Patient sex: M
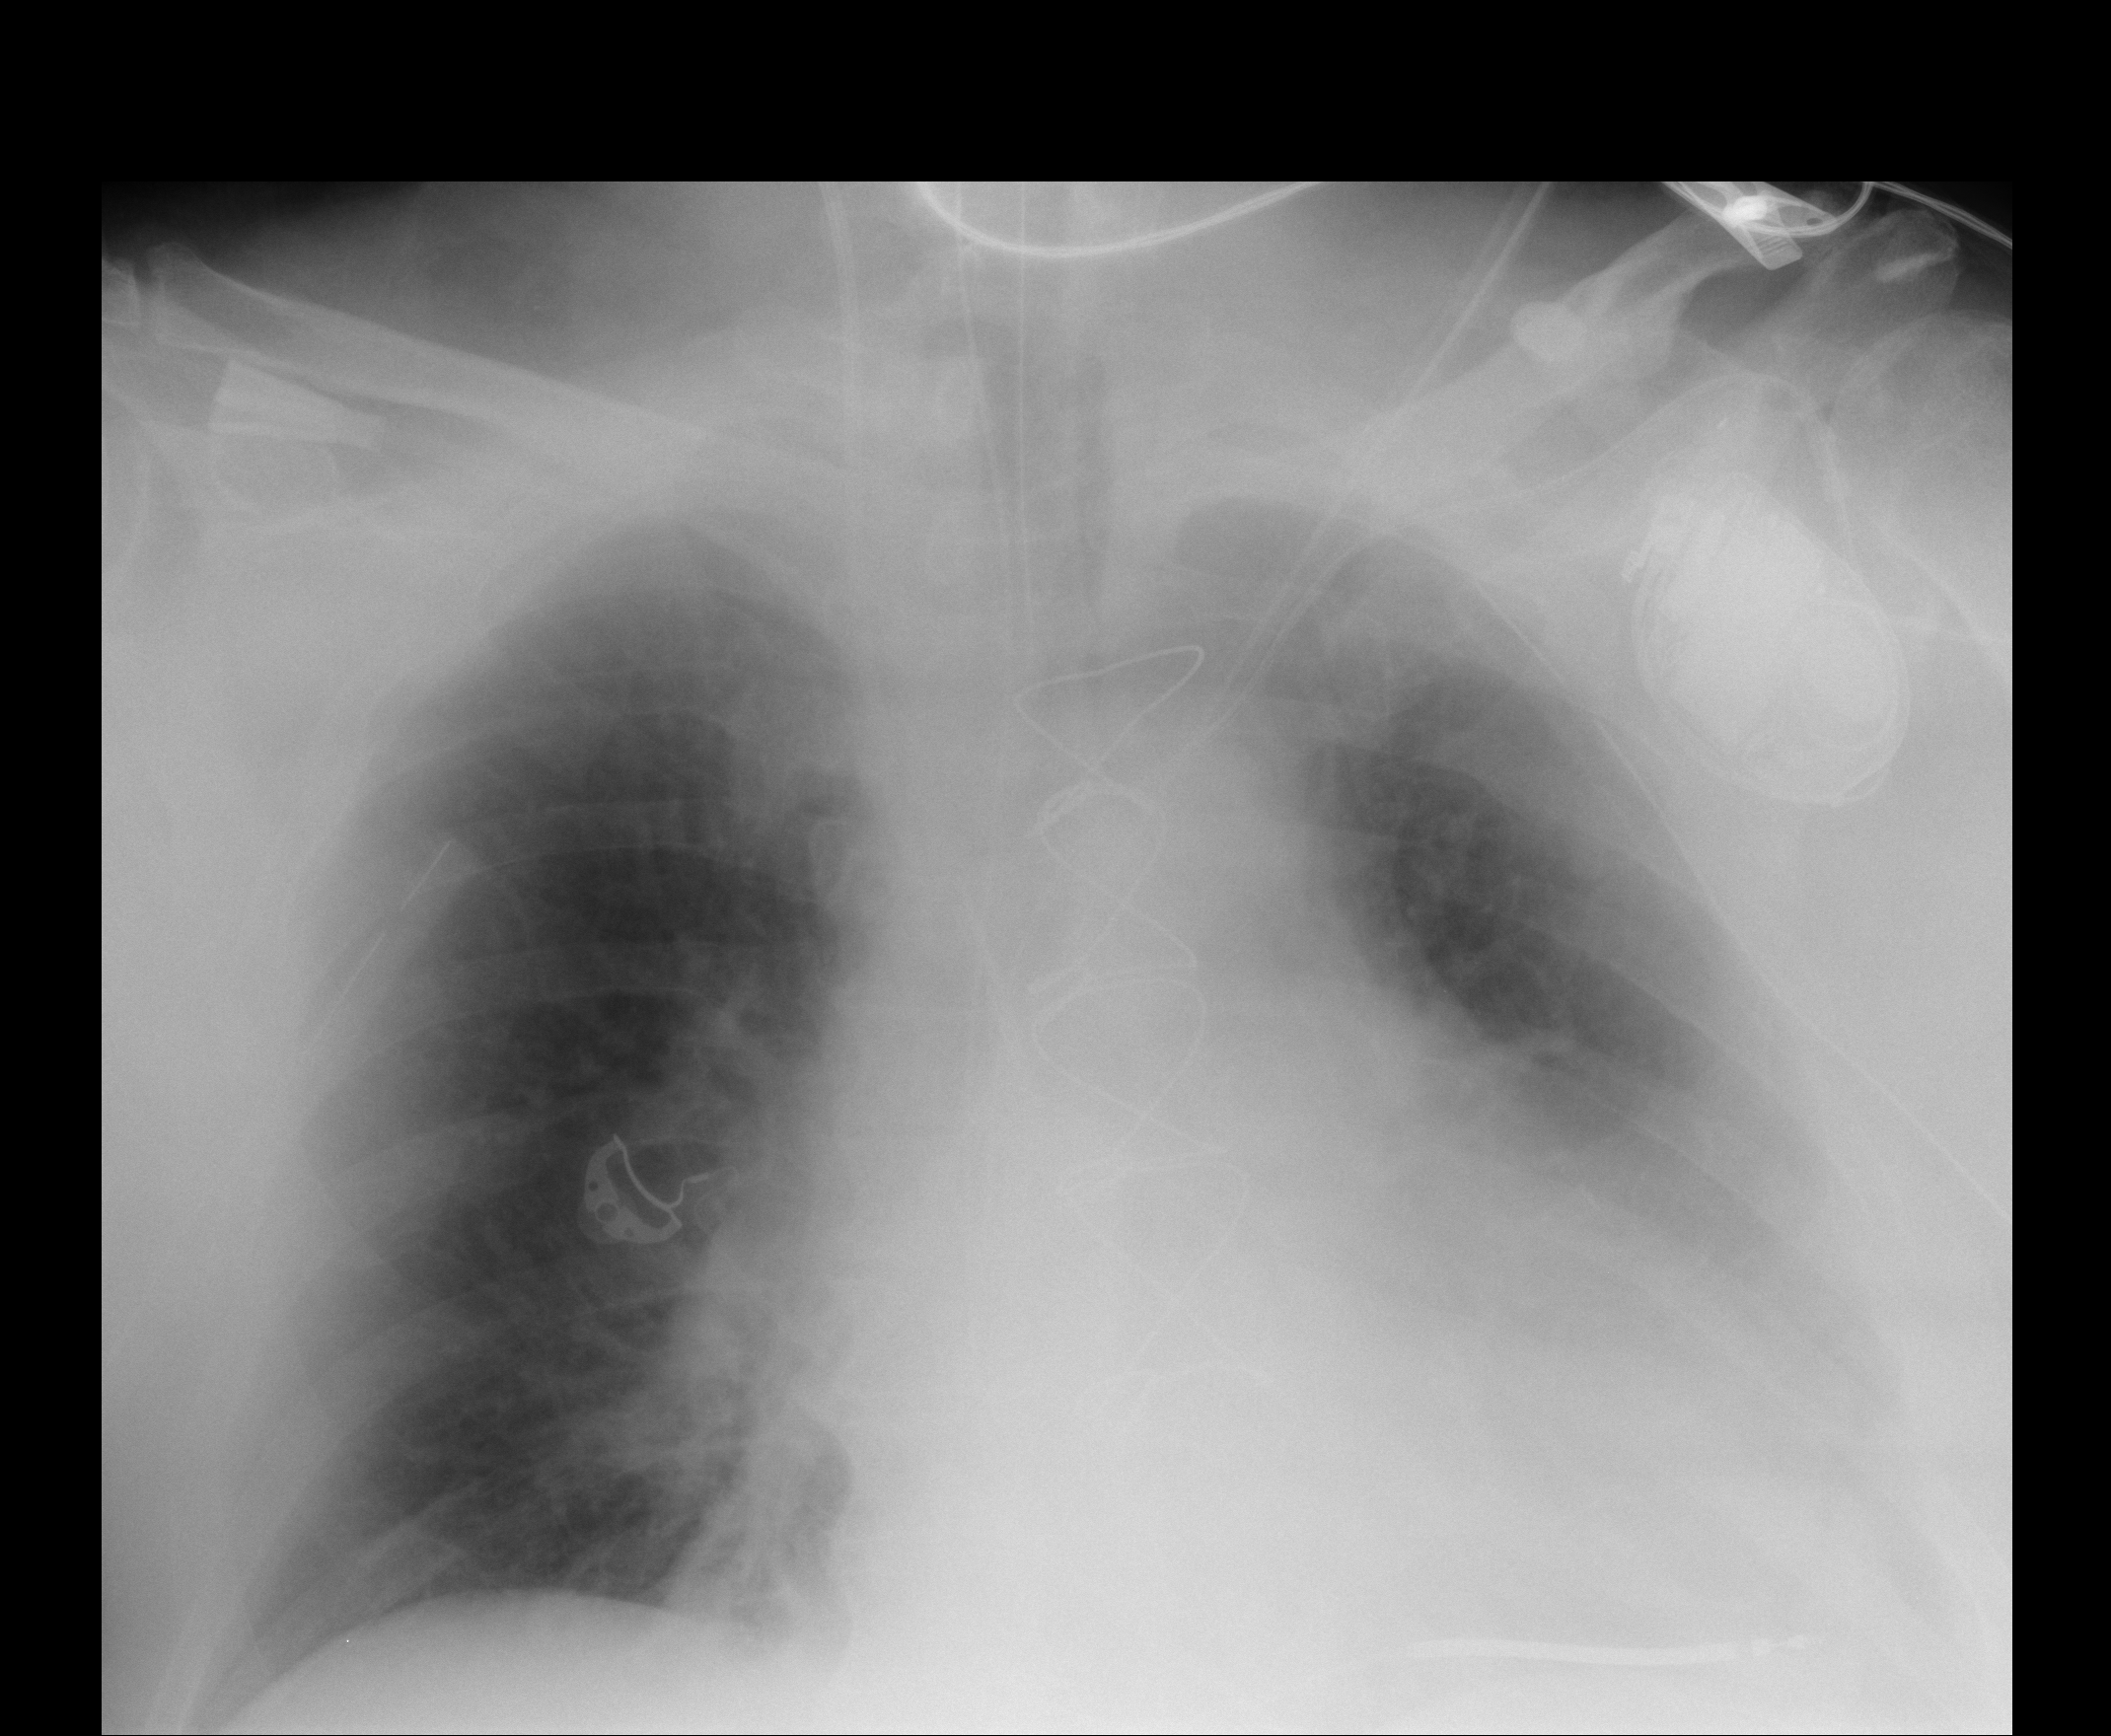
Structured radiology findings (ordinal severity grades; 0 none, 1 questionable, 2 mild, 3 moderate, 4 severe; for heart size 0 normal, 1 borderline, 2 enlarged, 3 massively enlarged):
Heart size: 2
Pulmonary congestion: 0
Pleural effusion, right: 0
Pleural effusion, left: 3
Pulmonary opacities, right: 0
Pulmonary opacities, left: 0
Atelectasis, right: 0
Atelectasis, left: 3